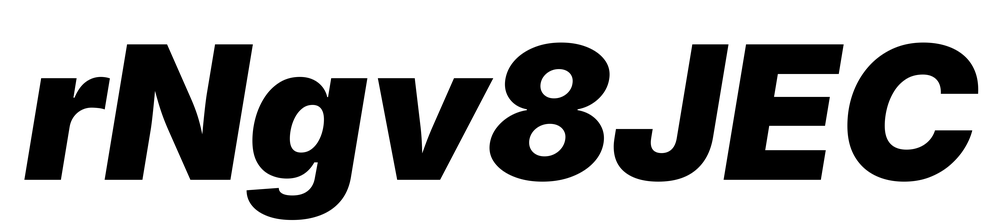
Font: Inter-Italic_Black_Italic